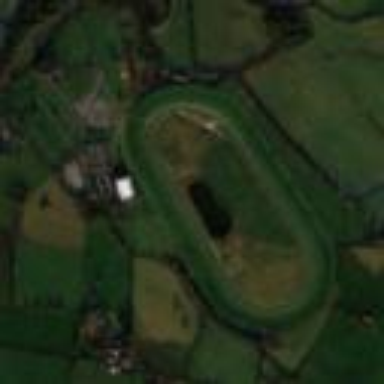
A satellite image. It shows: Sports center specializing in horse racing.